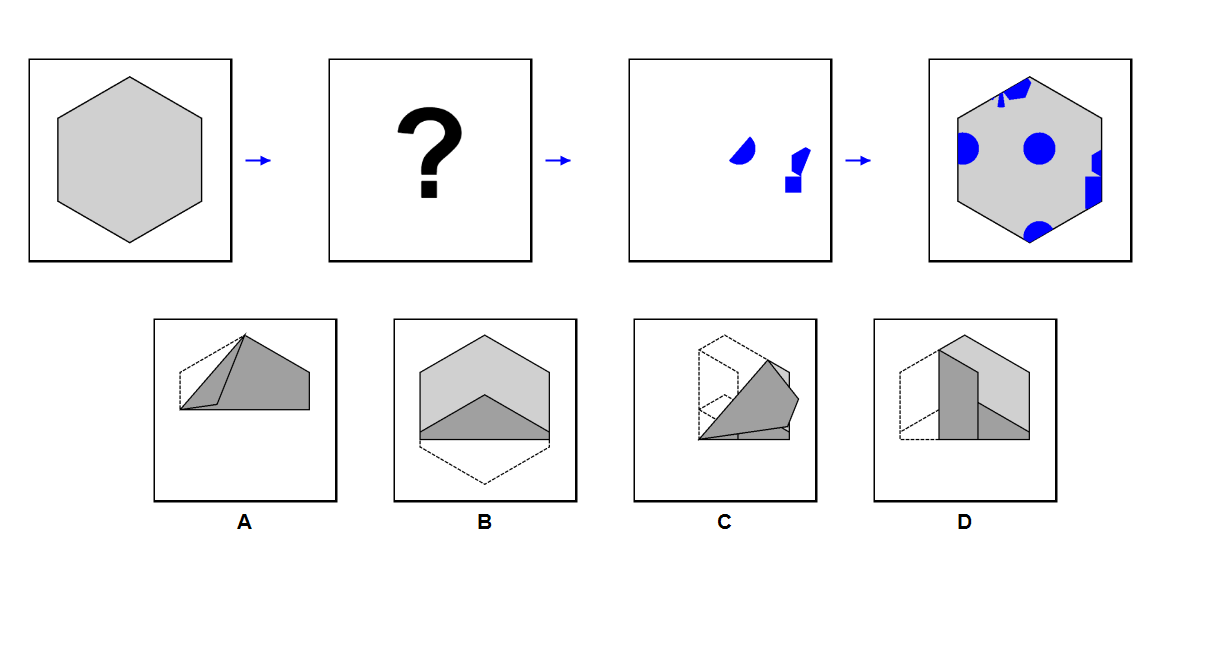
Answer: A